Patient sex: M
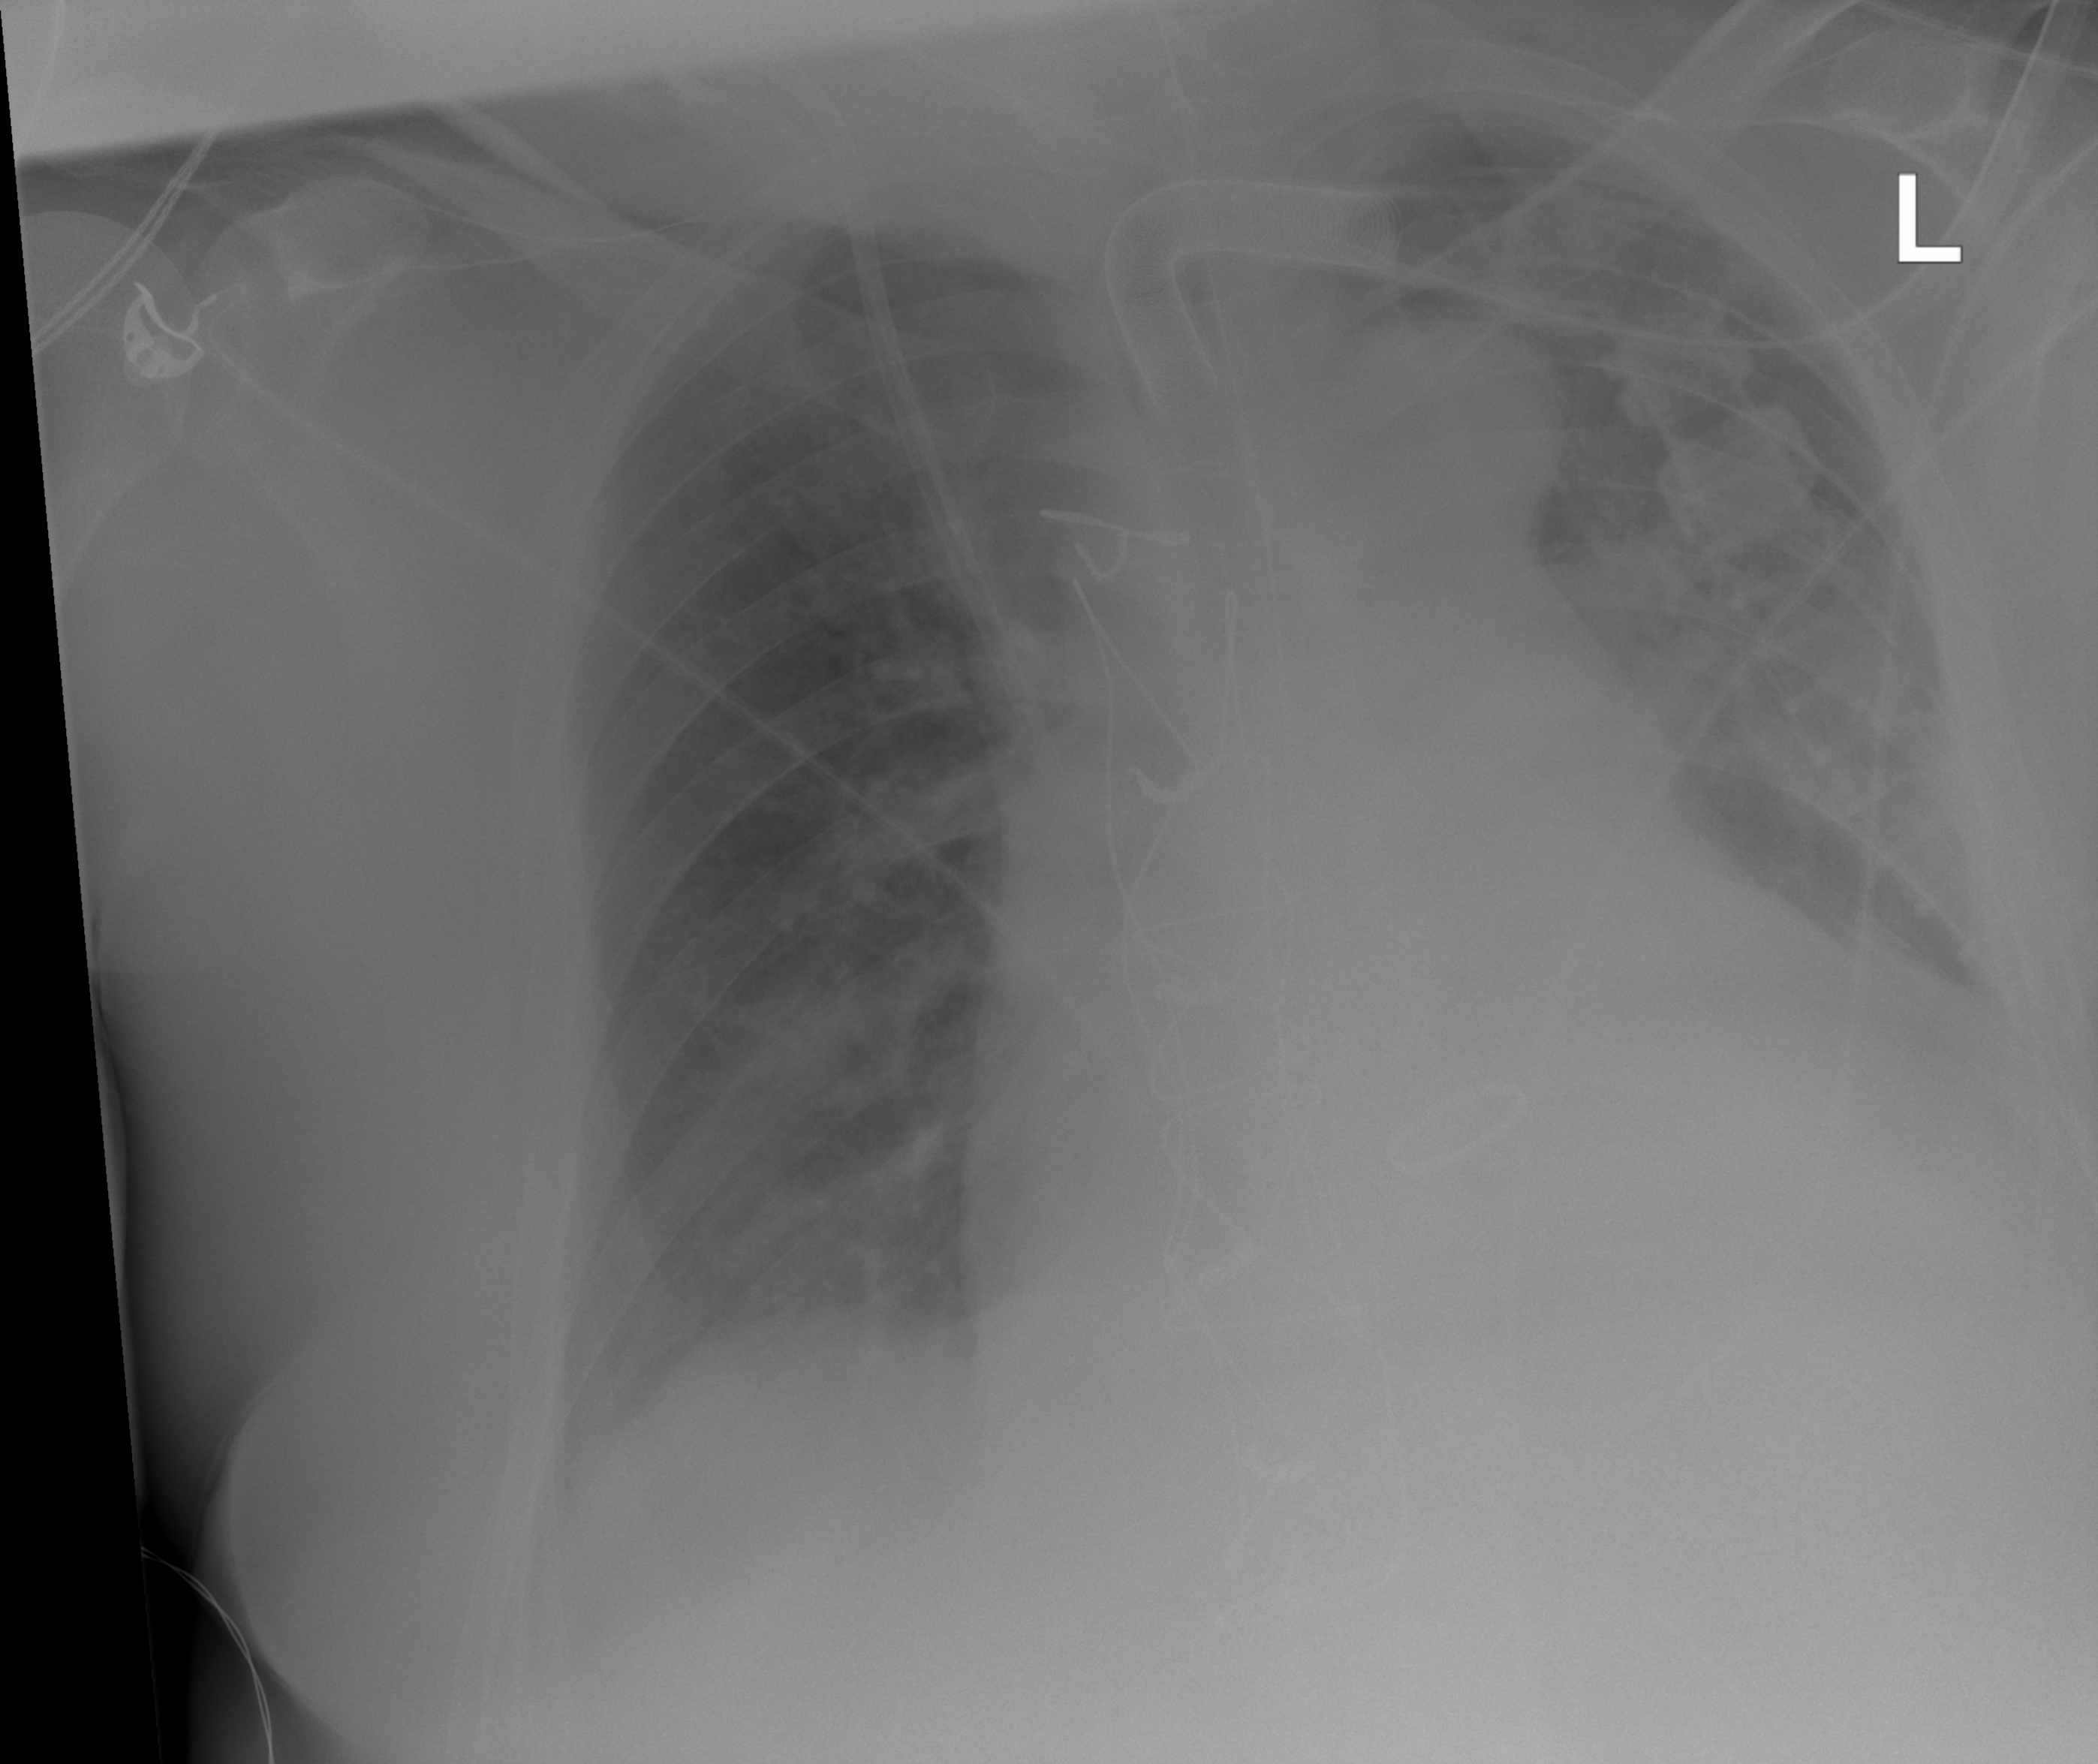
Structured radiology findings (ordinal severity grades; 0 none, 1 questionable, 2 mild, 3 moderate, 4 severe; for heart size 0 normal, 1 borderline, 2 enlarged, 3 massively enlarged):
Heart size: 3
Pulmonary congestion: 2
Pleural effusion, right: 1
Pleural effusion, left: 2
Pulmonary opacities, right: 1
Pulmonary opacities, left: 1
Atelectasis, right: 2
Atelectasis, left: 2